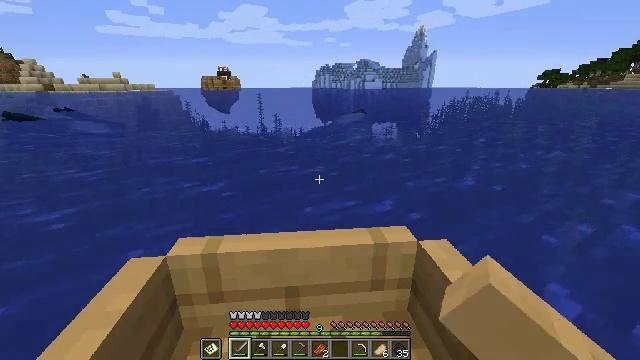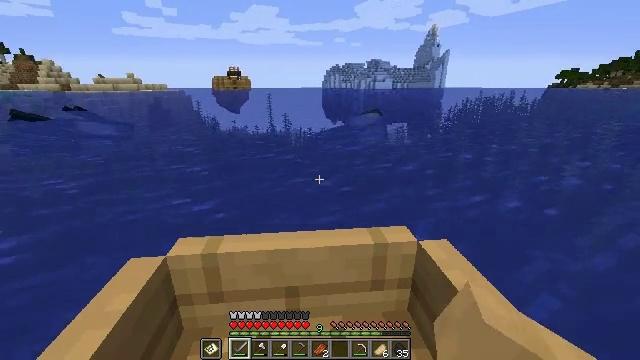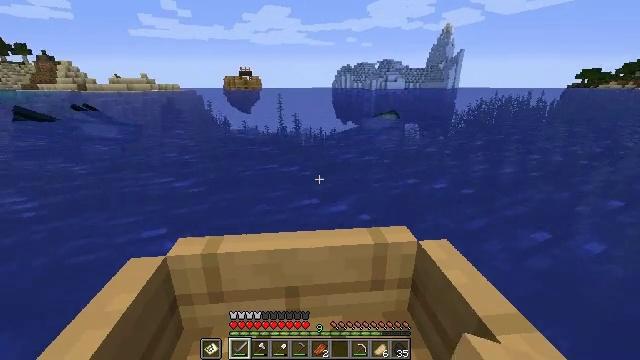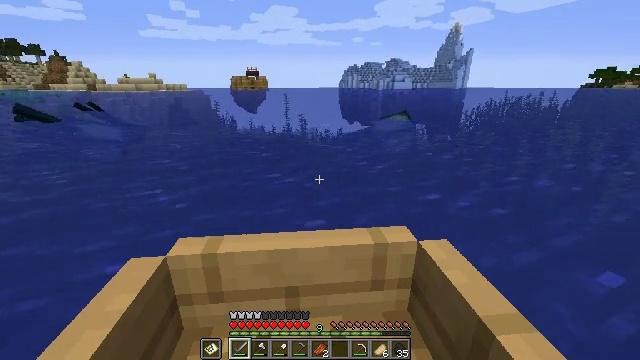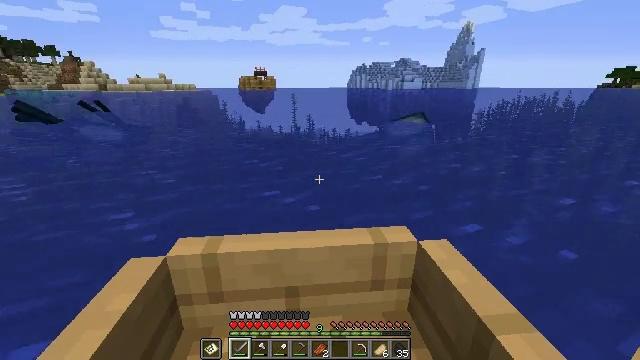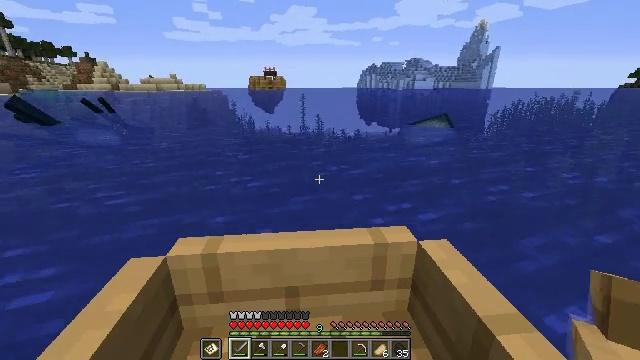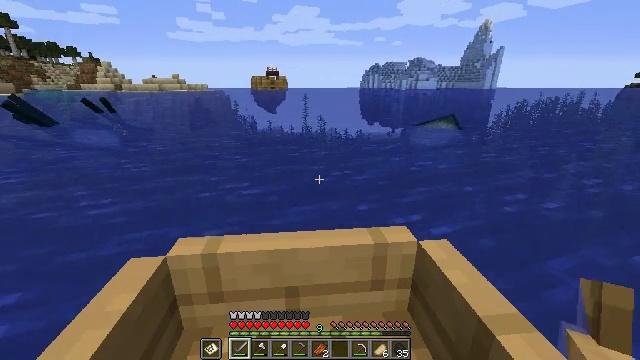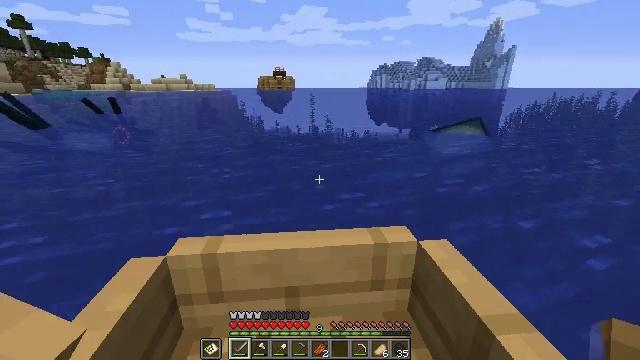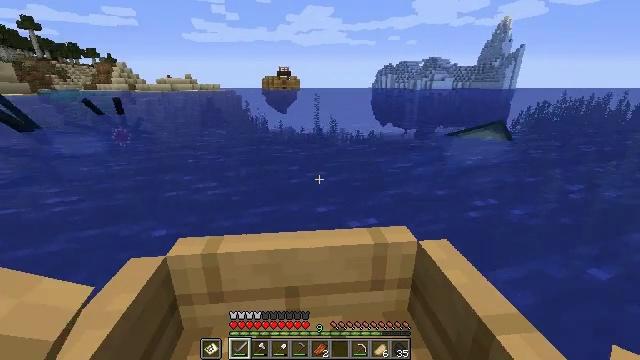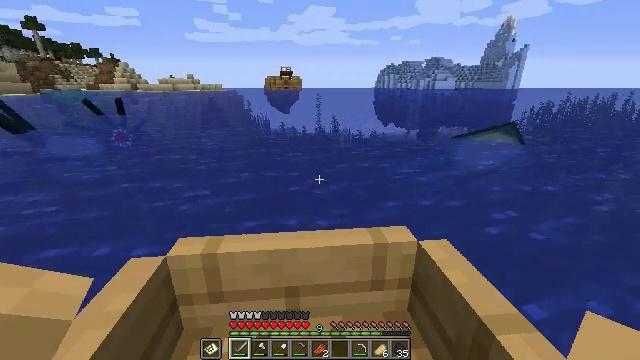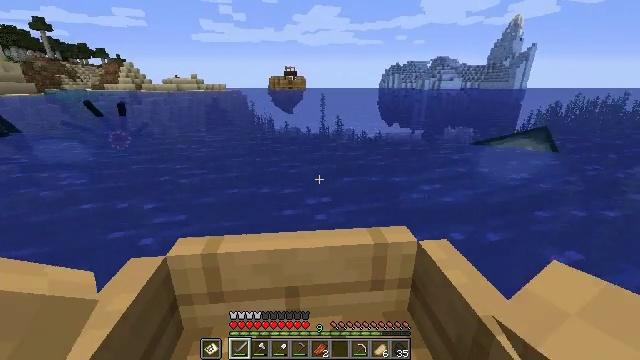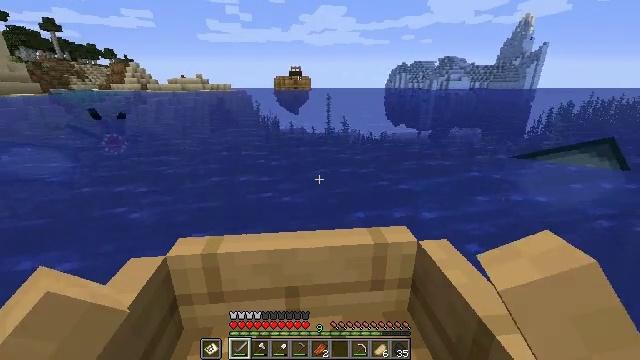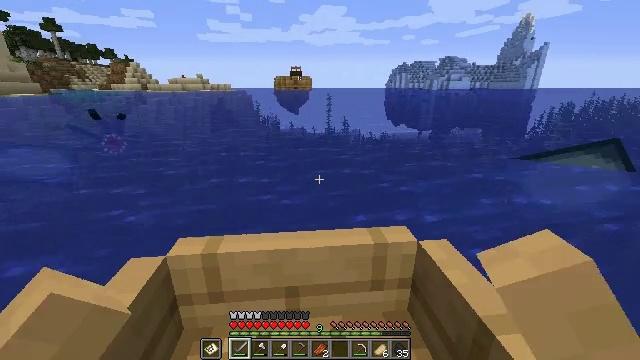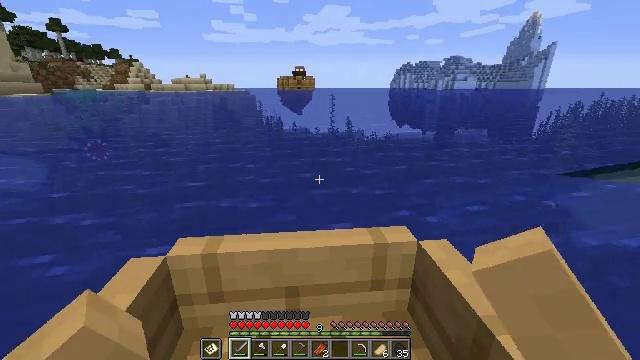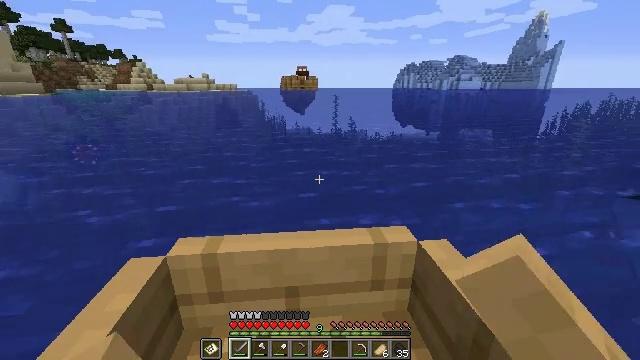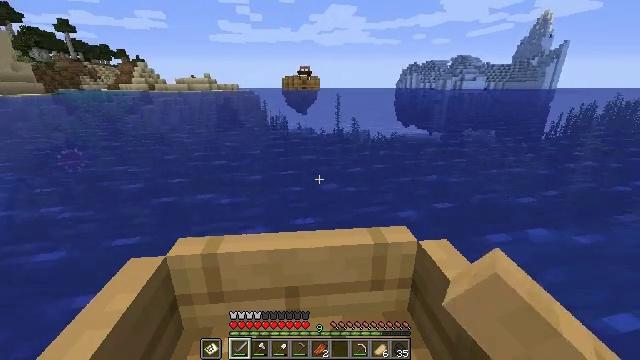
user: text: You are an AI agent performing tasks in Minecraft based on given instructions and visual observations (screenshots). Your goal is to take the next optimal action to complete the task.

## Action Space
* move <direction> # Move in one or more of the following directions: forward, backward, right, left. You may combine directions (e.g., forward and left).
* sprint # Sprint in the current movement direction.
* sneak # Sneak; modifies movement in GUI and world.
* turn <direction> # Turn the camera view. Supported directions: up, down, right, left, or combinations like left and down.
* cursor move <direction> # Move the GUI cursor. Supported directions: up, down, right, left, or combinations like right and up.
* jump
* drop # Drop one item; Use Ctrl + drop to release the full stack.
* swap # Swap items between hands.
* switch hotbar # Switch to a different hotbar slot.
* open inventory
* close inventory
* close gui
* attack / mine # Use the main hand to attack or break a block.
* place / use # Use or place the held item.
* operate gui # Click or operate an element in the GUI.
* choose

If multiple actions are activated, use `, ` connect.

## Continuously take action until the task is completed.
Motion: motion action
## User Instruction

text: Collect sand to make glass.
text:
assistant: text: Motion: move forward
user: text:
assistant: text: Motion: move forward
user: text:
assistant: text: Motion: move forward
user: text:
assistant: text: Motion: move forward
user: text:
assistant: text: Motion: move forward
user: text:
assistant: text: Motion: move forward
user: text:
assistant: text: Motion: move forward
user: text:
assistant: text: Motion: move forward
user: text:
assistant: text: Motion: move forward
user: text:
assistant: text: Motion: move forward
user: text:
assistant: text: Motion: move forward
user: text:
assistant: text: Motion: move forward
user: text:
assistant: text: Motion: move forward
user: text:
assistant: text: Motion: move forward
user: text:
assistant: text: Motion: move forward
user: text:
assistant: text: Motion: move forward
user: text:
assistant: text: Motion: move forward
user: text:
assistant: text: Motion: move forward
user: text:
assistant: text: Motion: move forward
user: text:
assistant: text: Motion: move forward
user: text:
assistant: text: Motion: move forward and move right
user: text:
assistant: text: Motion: move forward and move right
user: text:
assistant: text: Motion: move forward and move right
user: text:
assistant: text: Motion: move forward and move right
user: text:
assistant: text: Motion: move forward
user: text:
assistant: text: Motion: move forward
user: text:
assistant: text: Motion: move forward
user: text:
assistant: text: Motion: move forward
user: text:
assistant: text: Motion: move forward
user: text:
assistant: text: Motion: move forward